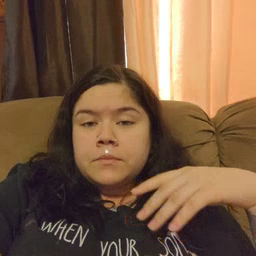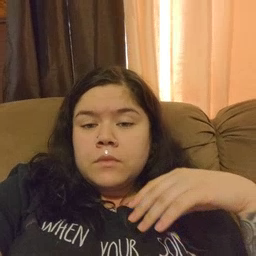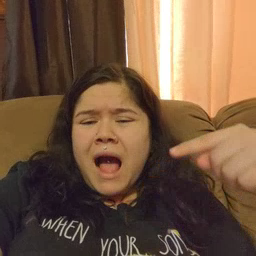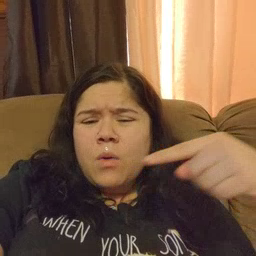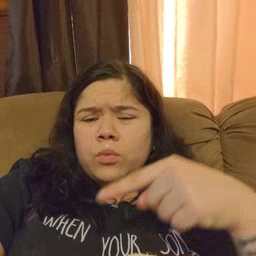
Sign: owie